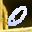
Label: 0